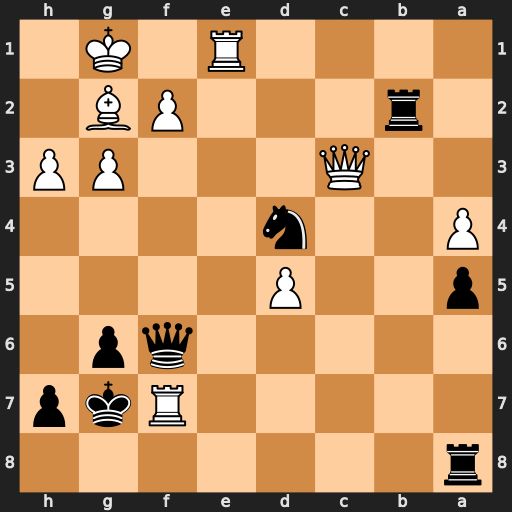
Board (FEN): r7/5Rkp/5qp1/p2P4/P2n4/2Q3PP/1r3PB1/4R1K1
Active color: b
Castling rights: -
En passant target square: -
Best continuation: Kxf7 Qxb2 Nf3+ Bxf3 Qxb2